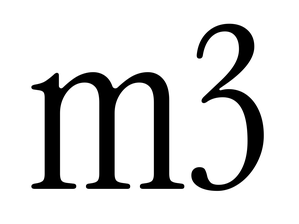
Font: InstrumentSerif-Regular